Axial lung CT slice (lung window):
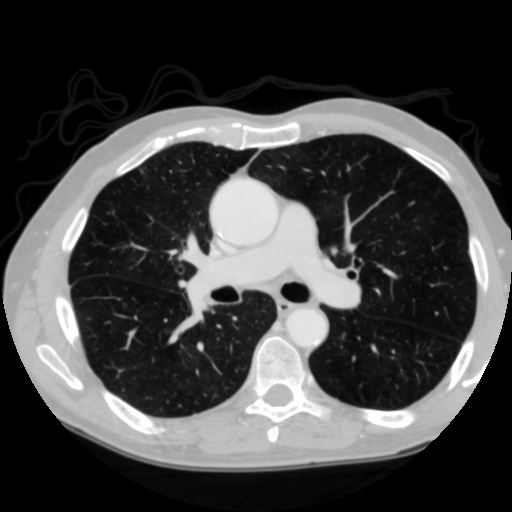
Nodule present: no